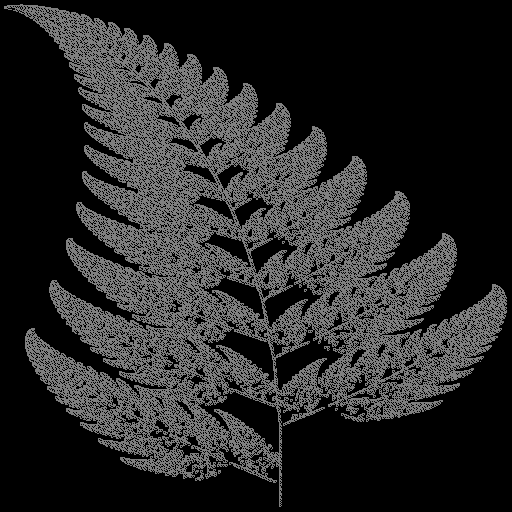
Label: spleenwort_fern